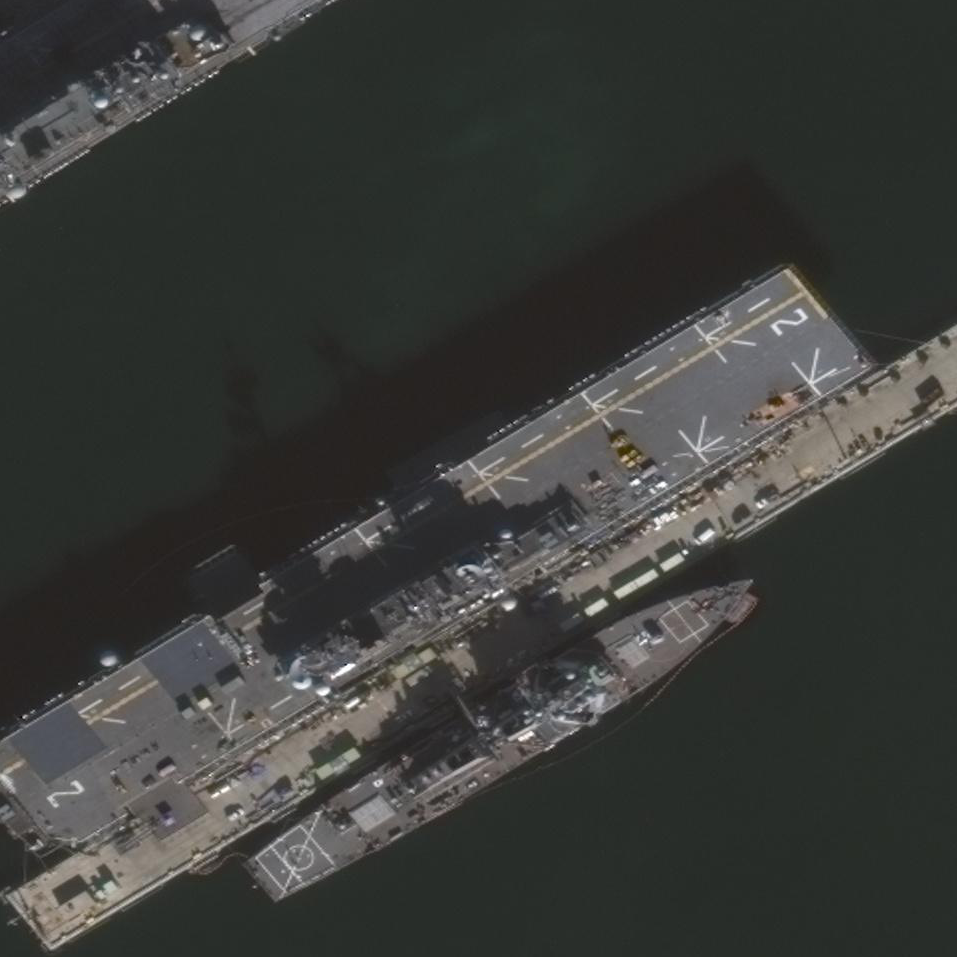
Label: assault